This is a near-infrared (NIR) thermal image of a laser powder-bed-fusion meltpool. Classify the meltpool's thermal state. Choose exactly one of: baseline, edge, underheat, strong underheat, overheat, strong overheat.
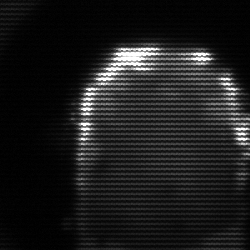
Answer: baseline